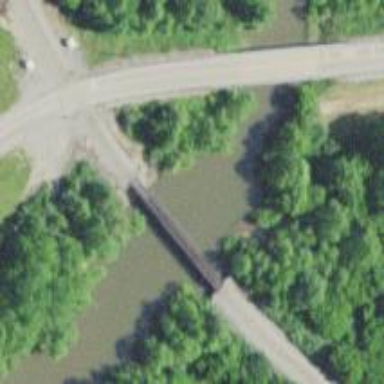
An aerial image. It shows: Bridge over railway line.